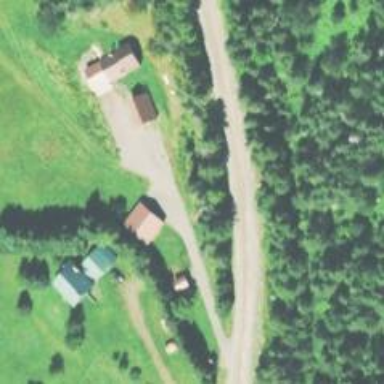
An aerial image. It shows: Driveway leading to service road.